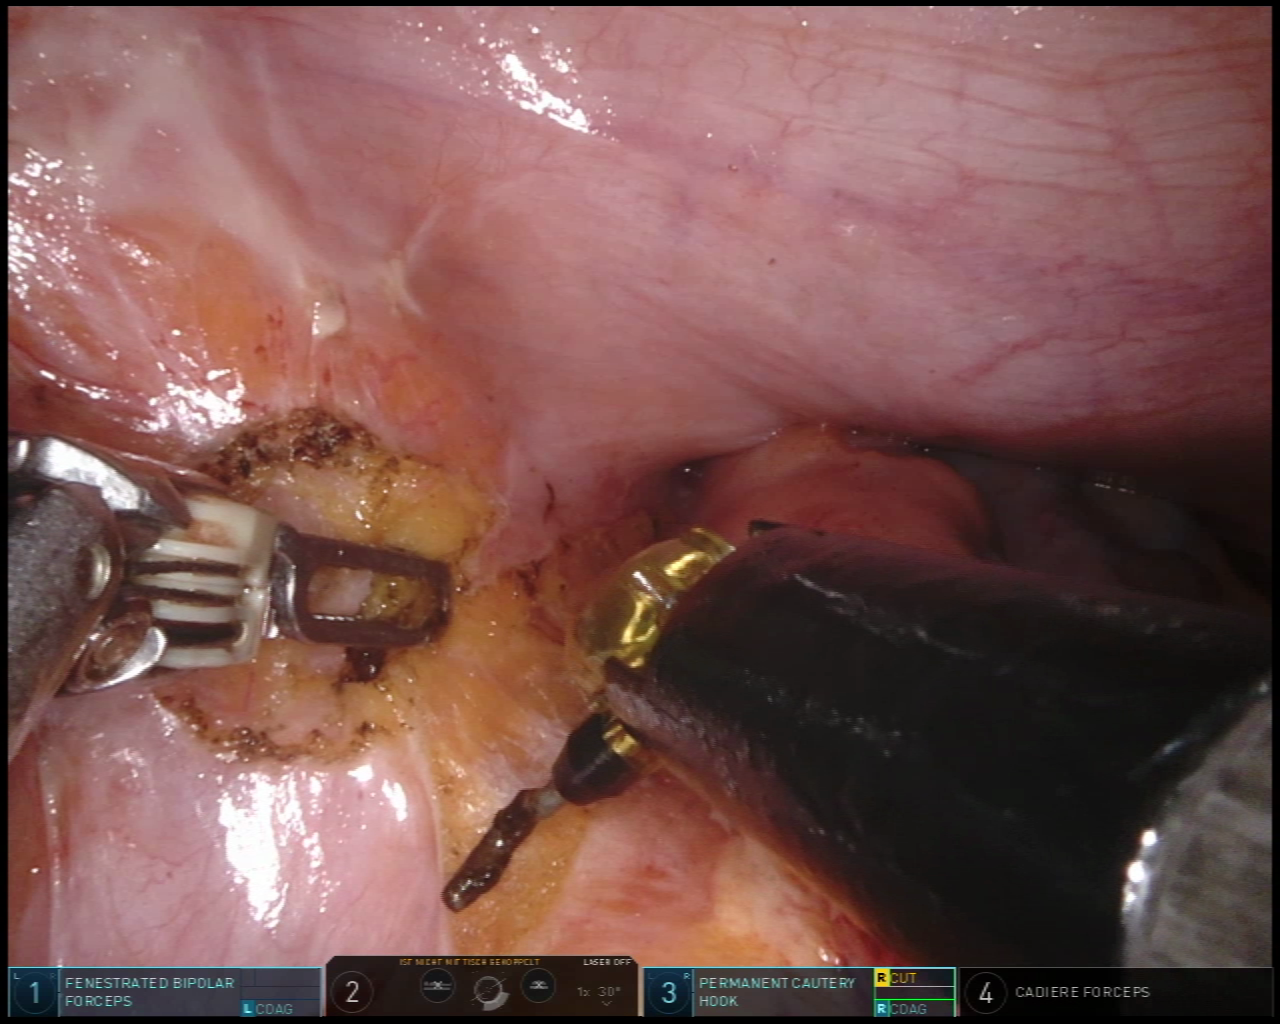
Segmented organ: abdominal_wall
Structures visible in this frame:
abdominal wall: yes
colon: no
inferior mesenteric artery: no
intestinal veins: no
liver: no
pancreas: no
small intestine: no
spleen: no
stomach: no
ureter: no
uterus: no
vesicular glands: no